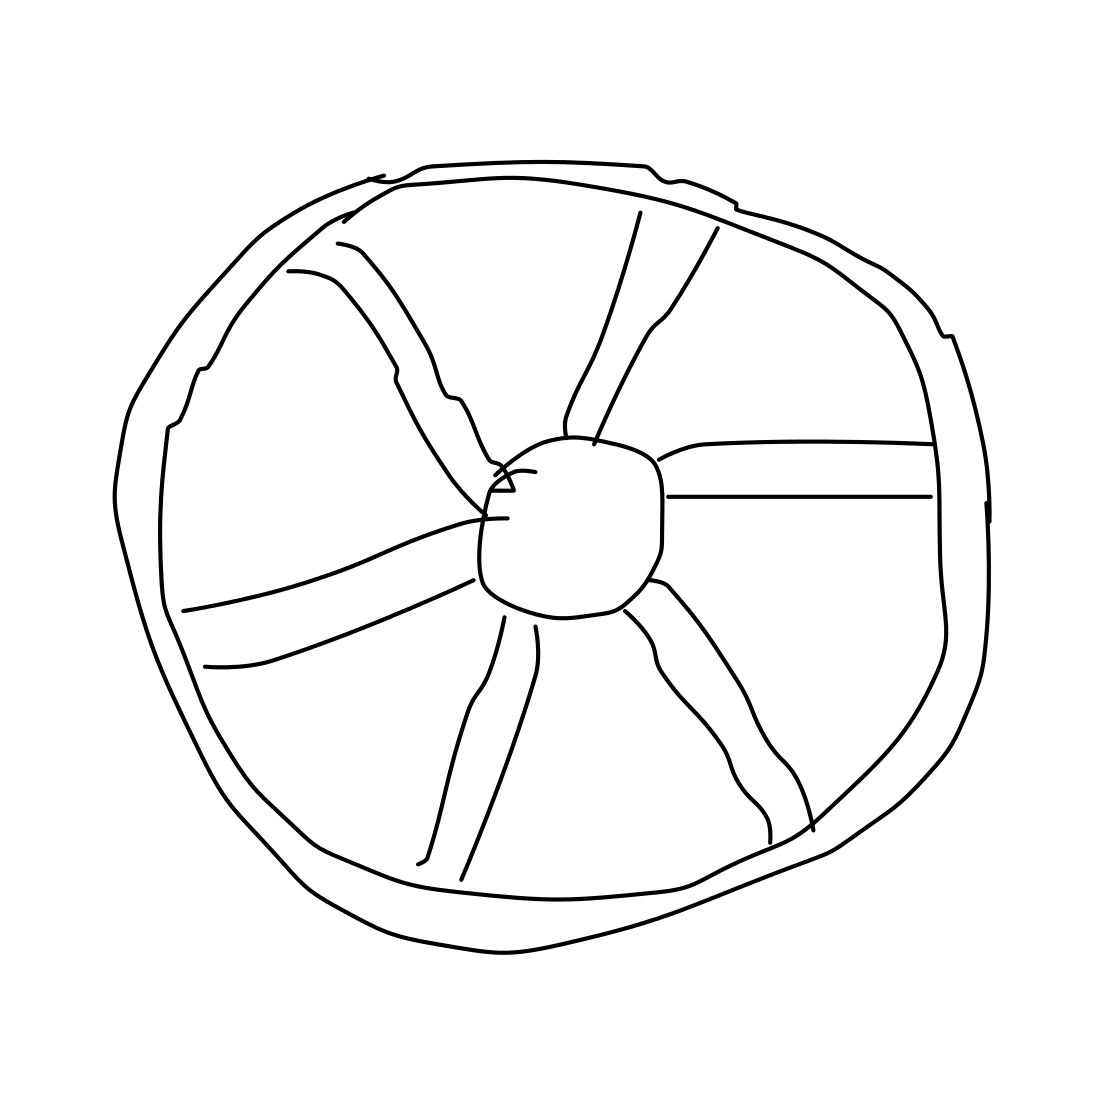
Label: wheel